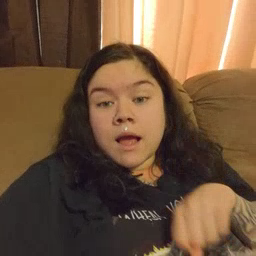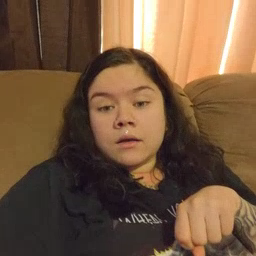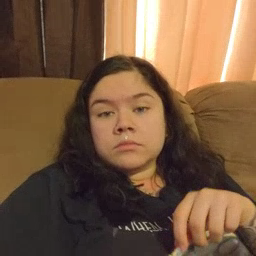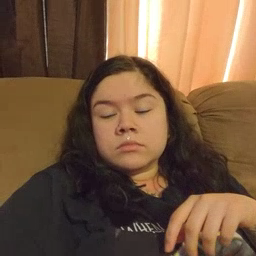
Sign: can